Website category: sports
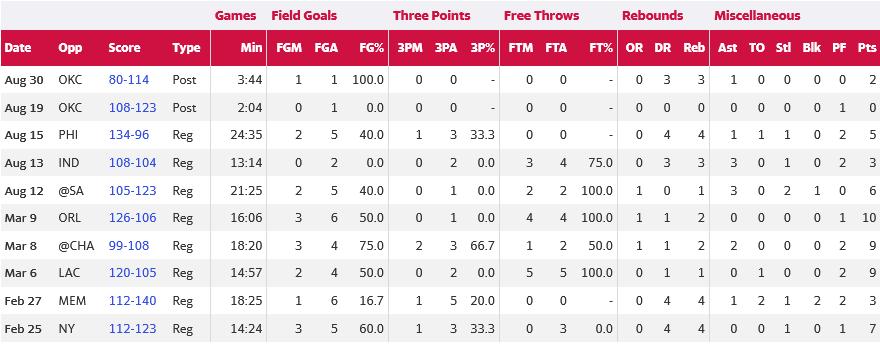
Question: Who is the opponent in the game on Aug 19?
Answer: OKC

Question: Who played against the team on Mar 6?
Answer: LAC

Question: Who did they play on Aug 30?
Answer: OKC

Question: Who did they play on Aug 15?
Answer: PHI

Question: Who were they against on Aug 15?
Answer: PHI

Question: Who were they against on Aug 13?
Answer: IND

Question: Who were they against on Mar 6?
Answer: LAC

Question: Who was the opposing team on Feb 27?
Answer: MEM

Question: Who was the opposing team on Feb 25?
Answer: NY

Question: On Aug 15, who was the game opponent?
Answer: PHI

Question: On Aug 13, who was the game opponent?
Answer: IND

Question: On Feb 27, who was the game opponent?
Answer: MEM

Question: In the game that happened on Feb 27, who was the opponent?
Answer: MEM

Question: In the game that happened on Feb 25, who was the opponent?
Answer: NY

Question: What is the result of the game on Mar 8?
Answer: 99-108

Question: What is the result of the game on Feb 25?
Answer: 112-123

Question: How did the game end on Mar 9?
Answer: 126-106

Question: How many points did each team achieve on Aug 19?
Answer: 108-123

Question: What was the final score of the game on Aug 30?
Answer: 80-114

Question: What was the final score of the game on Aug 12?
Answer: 105-123

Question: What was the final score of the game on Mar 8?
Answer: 99-108

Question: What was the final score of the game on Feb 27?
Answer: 112-140

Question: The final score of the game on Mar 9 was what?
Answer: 126-106

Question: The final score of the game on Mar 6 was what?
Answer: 120-105

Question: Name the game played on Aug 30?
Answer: Post

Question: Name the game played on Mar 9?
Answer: Reg

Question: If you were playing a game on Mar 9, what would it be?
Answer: Reg

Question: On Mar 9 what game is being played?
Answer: Reg

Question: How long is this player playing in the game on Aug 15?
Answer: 24:35

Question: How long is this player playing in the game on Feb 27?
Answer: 18:25

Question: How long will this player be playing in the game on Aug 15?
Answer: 24:35

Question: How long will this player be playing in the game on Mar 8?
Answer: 18:20

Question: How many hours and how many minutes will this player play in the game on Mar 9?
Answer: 16:06

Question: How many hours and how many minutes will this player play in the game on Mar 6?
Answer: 14:57

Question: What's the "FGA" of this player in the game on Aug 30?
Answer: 1

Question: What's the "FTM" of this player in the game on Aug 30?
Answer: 0

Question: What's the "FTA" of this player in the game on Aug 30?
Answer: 0

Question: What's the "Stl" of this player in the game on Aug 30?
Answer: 0

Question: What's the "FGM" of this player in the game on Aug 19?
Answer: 0

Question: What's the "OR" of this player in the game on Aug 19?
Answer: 0

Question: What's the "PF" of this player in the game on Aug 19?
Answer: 1

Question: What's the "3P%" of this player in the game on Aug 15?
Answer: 33.3

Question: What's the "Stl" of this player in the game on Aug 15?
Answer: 1

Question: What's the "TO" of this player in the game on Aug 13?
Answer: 0

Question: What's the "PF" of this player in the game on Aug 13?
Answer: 2

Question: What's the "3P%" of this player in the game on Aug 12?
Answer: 0.0

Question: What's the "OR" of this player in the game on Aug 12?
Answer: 1

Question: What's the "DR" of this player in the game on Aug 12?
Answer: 0

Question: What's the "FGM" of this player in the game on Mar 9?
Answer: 3

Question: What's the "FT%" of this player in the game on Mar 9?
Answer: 100.0

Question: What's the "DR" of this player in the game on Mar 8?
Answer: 1

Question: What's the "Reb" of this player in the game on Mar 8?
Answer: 2

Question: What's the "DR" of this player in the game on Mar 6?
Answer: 1

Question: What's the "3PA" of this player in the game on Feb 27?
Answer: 5

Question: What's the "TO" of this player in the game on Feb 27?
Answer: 2

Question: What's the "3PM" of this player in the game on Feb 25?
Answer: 1

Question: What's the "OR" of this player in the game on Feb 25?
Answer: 0

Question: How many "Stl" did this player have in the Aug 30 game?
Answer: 0

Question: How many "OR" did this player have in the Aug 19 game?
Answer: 0

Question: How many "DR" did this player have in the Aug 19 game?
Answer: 0

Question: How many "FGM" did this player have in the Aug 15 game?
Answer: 2

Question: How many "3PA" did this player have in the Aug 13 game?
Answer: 2

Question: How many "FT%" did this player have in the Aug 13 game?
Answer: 75.0

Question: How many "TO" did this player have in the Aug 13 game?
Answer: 0